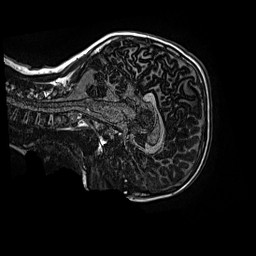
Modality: MP2RAGE
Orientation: sagittal
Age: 11
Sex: male
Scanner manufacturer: siemens
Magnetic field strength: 3 T
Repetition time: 4 s
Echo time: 0.00299 s